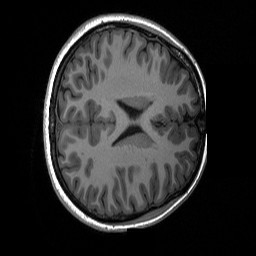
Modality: T1w
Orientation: axial
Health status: ill
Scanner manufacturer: siemens
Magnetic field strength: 3 T
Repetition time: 2.3 s
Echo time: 0.00226 s